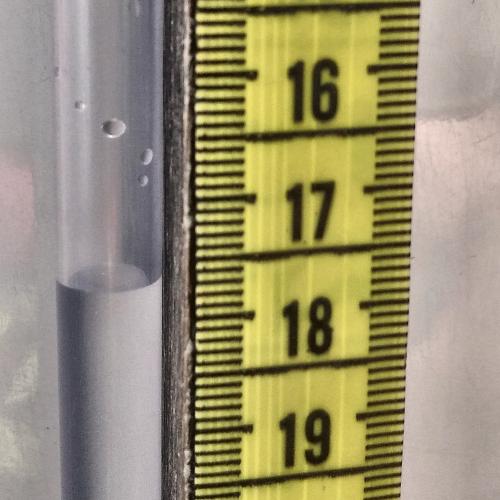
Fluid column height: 17.7 cm